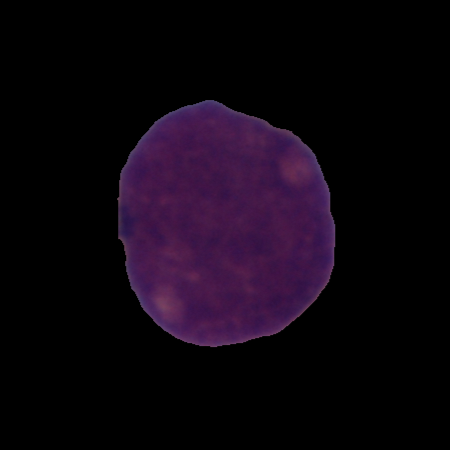
Label: cancer